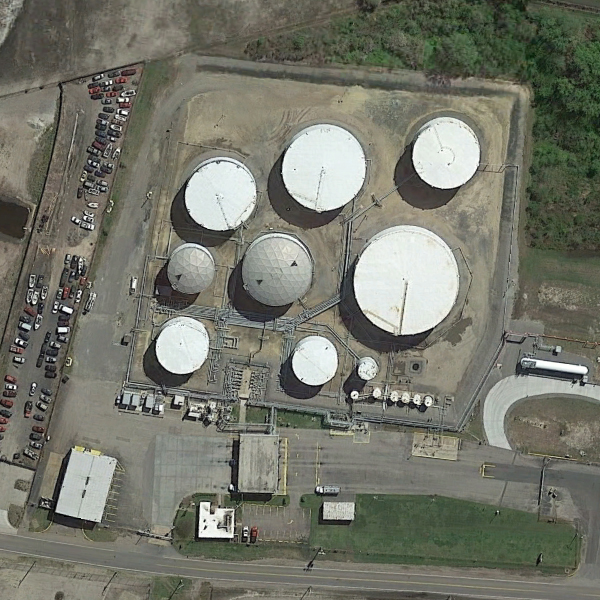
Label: StorageTanks